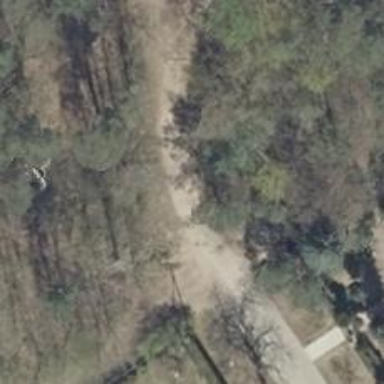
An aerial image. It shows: Service road with grade 3 tracktype.